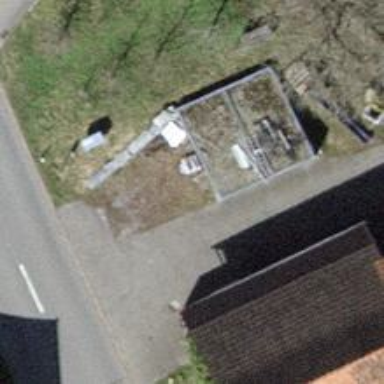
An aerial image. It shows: Garage building.